Aerial crown-view tile of a tropical tree (Barro Colorado Island, Panama), acquired 20250616:
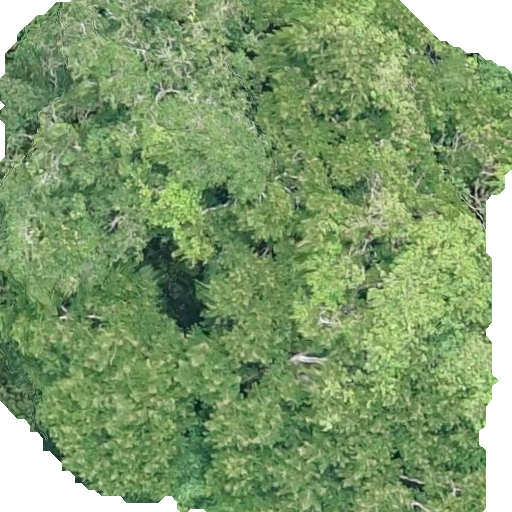
Species: Hymenaea courbaril
GBIF accepted scientific name: Hymenaea courbaril
Crown area: 393.84 m²